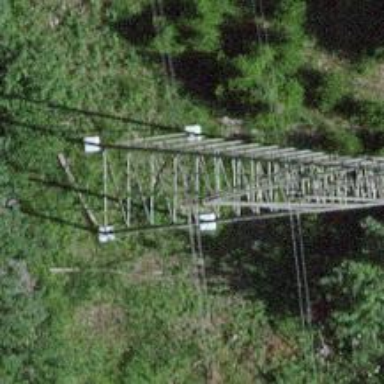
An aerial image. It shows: Lattice structure tower used for power distribution.